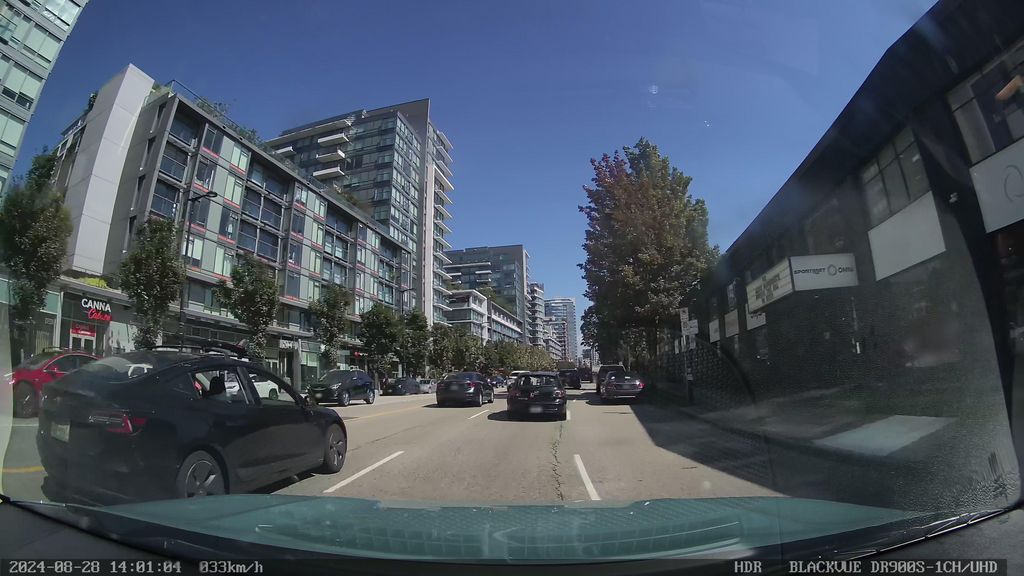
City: vancouver